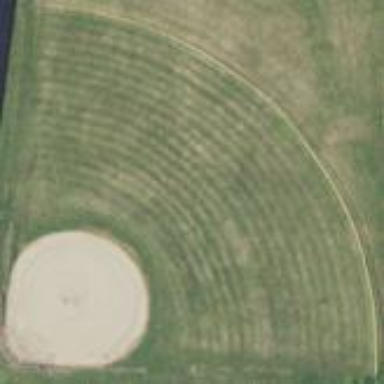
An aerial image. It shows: Baseball pitch for leisure land.